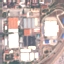
Land use / land cover class: Industrial